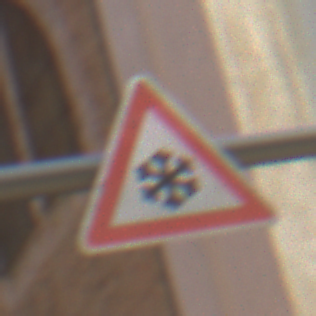
Verkehrszeichen: SchneeOderEisglaette
Umgebung: Outdoor, Urban
Tageszeit: MorningAfternoon
Wetter: Clear
Licht: Natural
Jahreszeit: NotSpecified
Kontrast: HighContrast